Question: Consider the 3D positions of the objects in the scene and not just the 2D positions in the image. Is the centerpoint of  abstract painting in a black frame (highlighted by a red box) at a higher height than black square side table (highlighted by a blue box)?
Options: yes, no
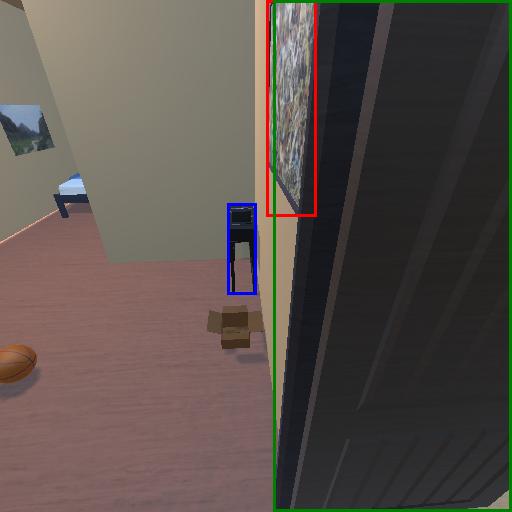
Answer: yes